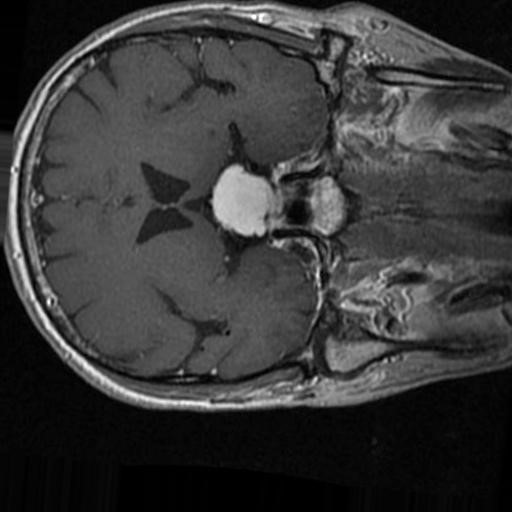
Label: brain_menin